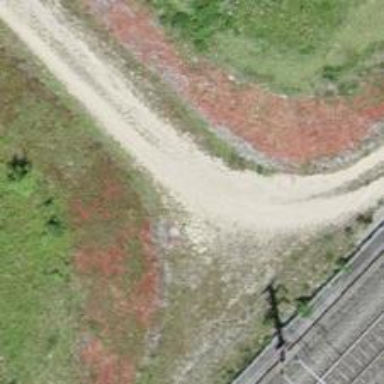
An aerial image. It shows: Unpaved track with grade1 quality.